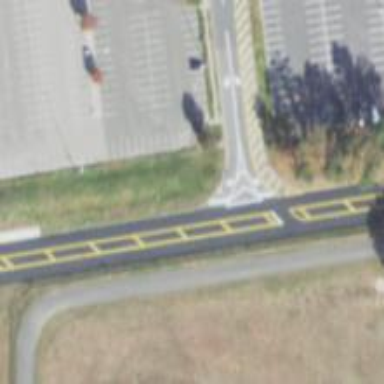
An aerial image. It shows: Tertiary_link road with asphalt surface.